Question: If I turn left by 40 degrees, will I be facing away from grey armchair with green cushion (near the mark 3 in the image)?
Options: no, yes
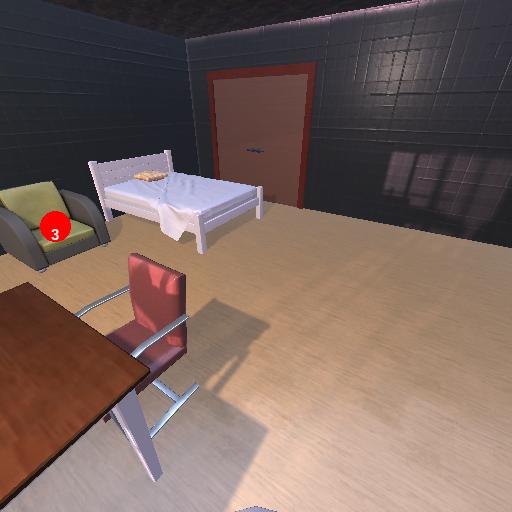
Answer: no